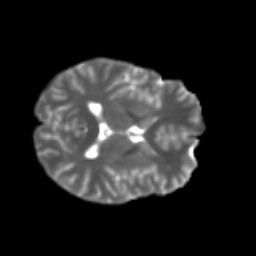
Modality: T2w
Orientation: axial
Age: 24
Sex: male
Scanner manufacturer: ge
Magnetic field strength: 3 T
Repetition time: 7.8 s
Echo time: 0.0608 s